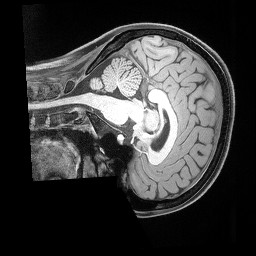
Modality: T1w
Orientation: sagittal
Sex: female
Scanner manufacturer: siemens
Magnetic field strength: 3 T
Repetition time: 2.53 s
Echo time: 0.00169 s